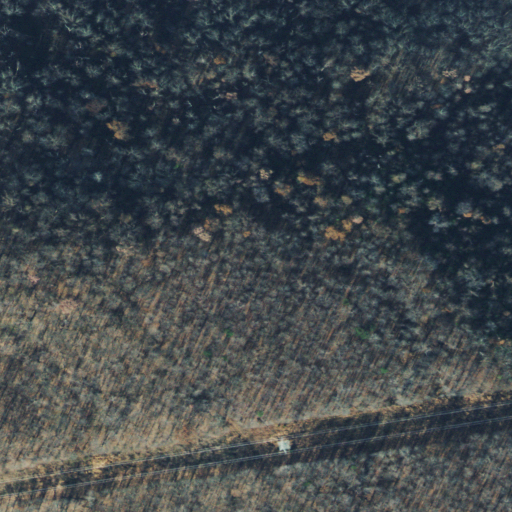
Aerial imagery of mountain in Ohio named Weaver Hill containing only deciduous forest